Aerial crown-view tile of a tropical tree (Barro Colorado Island, Panama), acquired 20240813:
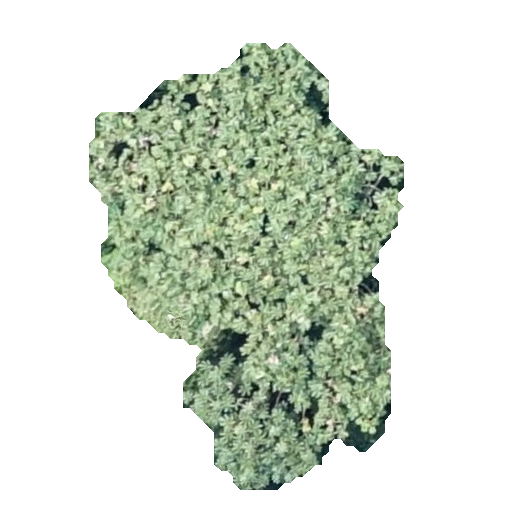
Species: Cecropia insignis
GBIF accepted scientific name: Cecropia insignis
Crown area: 141.422 m²